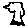
Label: tree